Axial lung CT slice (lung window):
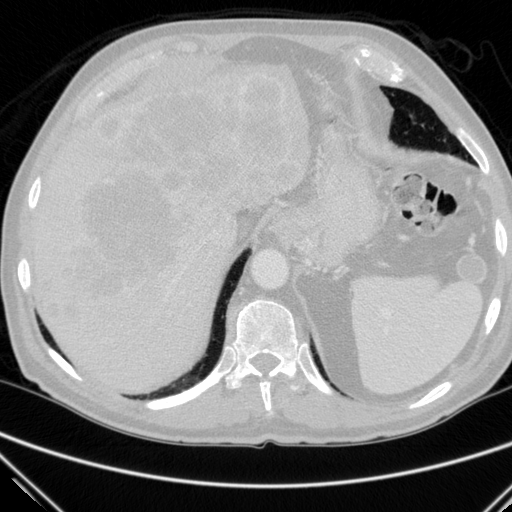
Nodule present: no